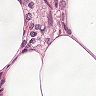
Metastatic tissue present: yes